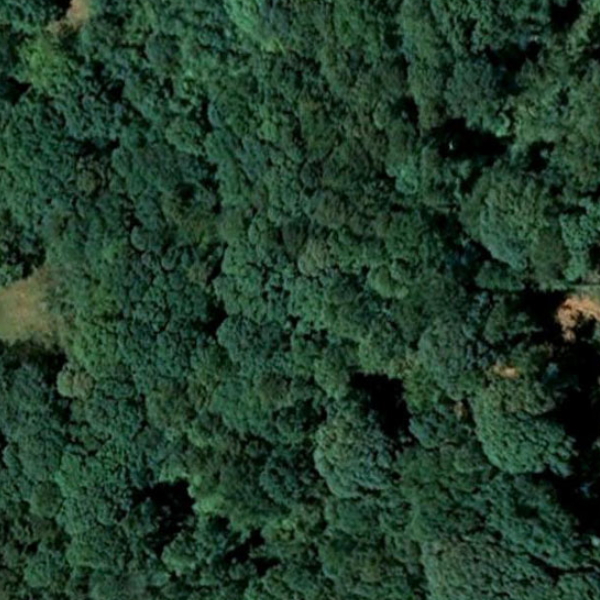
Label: Forest